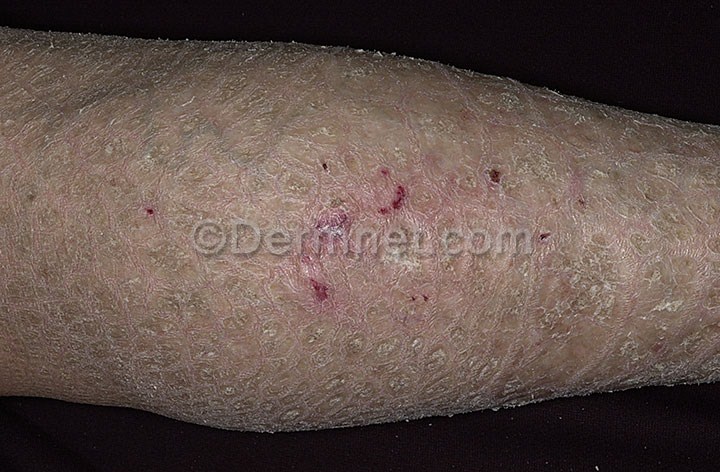
Disease: Atopic Dermatitis Photos